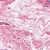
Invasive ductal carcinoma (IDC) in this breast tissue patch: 0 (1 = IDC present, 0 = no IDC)